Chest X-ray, AP view. Patient: 63 years old, sex M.
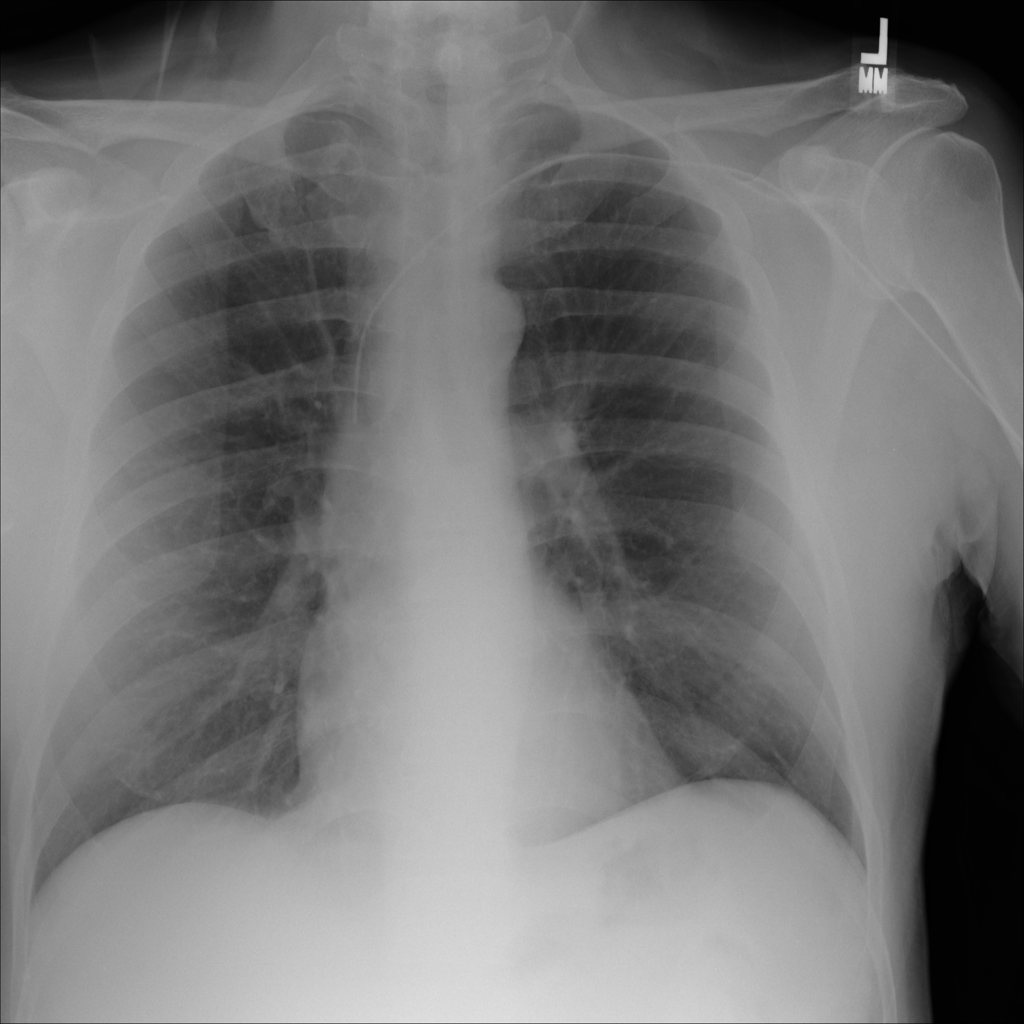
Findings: No Finding